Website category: movie
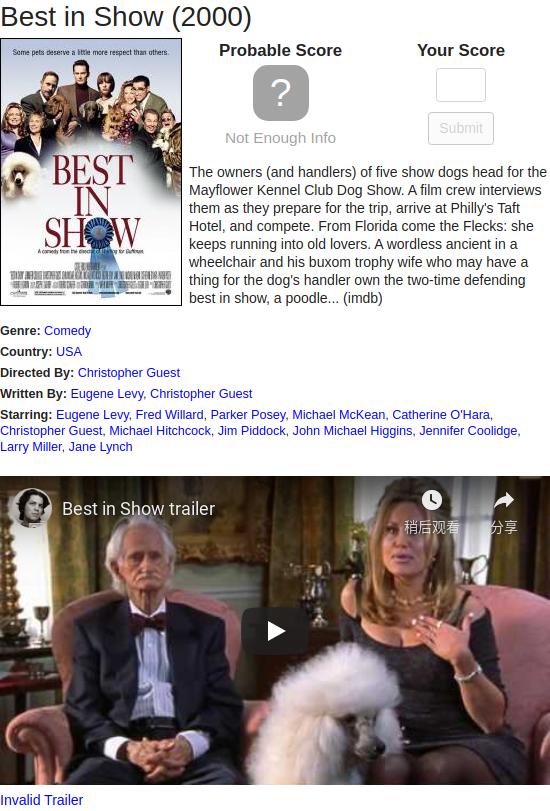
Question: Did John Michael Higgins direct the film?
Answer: no

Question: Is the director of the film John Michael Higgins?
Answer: no

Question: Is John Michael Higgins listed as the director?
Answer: no

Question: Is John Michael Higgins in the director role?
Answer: no

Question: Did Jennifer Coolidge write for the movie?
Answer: no

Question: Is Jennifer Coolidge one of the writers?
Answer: no

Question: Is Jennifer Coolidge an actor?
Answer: yes

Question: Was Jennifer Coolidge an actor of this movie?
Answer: yes

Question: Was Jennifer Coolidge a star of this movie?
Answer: yes

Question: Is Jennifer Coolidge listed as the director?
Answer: no

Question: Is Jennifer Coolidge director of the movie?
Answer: no

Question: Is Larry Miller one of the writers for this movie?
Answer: no

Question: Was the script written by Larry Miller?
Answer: no

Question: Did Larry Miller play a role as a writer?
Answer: no

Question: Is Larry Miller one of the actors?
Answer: yes

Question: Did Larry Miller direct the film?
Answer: no

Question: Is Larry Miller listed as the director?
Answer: no

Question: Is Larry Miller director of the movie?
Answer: no

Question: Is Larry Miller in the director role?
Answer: no

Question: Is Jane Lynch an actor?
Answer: yes

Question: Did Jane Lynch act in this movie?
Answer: yes

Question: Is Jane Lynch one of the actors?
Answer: yes

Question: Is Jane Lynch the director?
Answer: no

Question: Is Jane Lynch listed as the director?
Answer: no